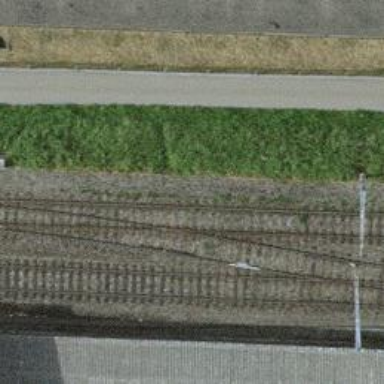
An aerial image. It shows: Single-track railway with electrified contact lines.